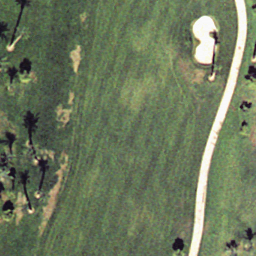
Label: golf course